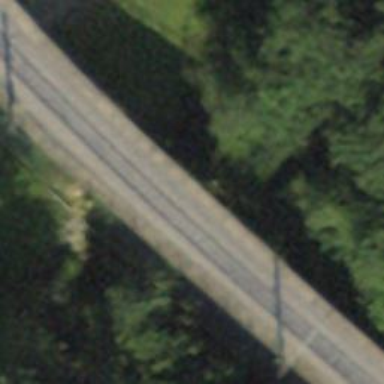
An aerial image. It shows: Narrow-gauge railway bridge with electrified contact line for single track.